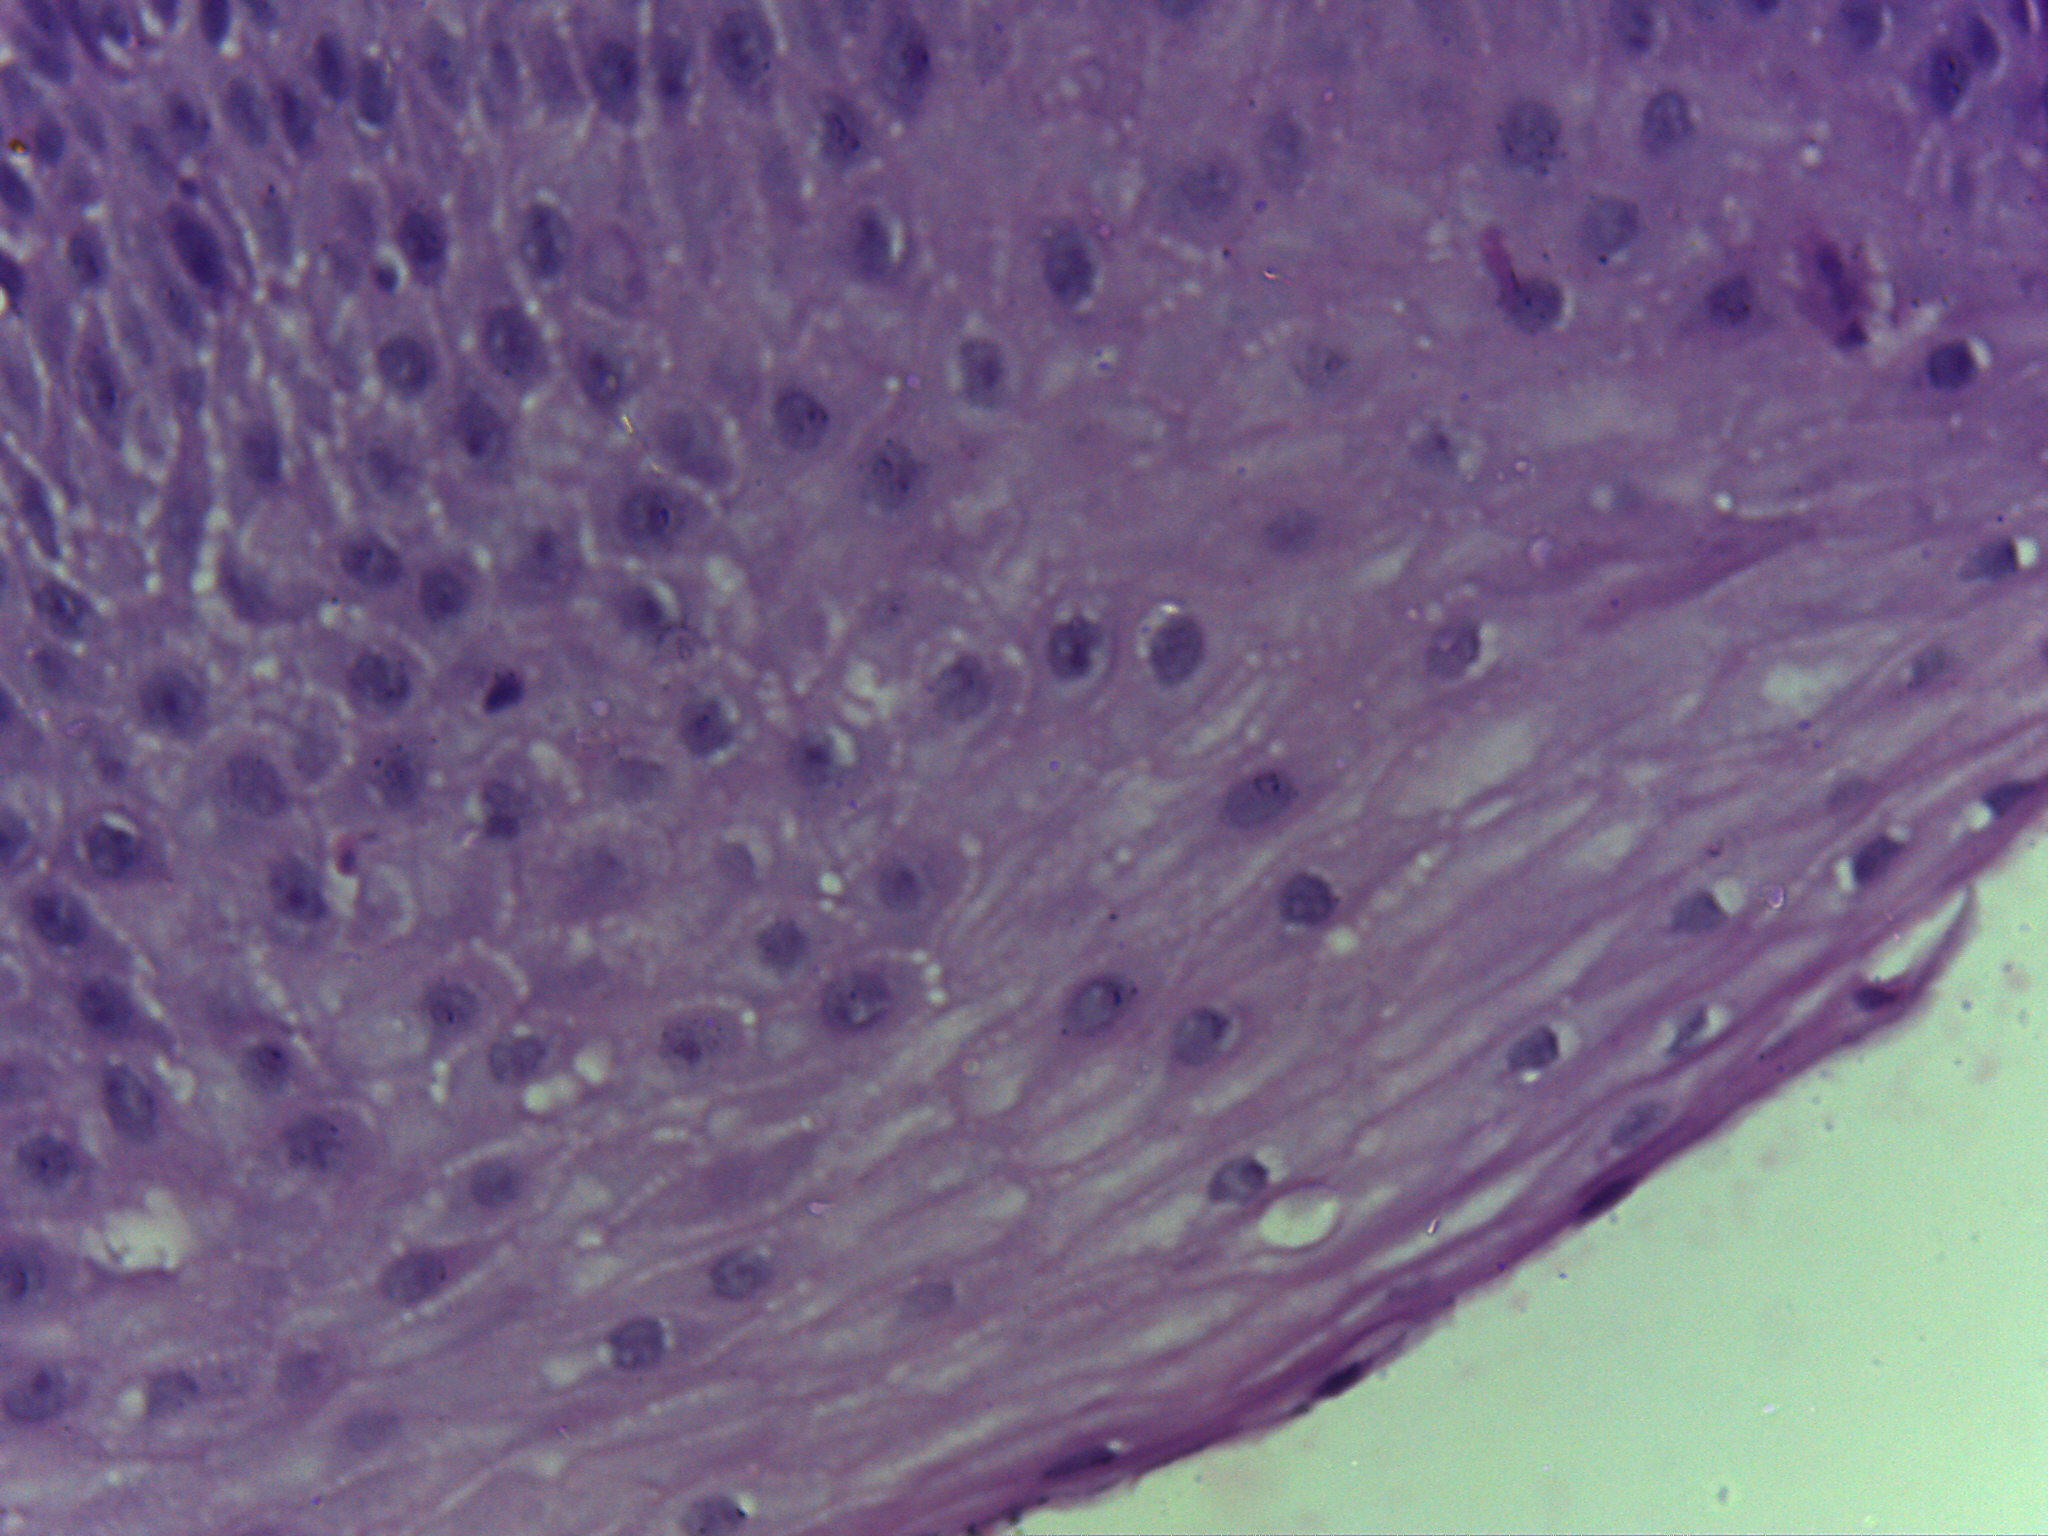
Diagnosis: OSCC